Here is the raw acceleration-versus-time signal recorded on a bearing housing. Classify the bearing condition as one of: normal, inner_race, outer_race, ball.
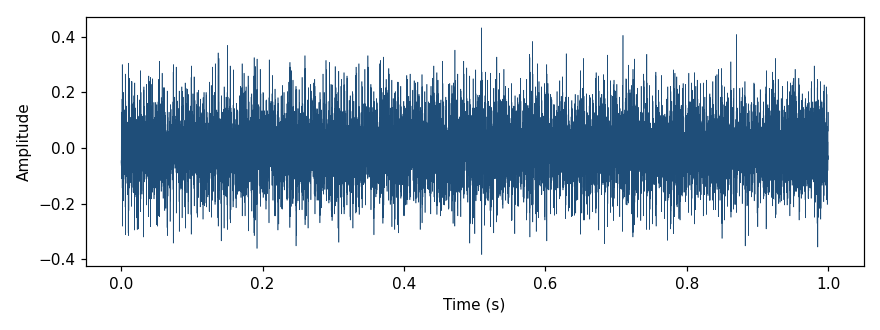
Answer: outer_race